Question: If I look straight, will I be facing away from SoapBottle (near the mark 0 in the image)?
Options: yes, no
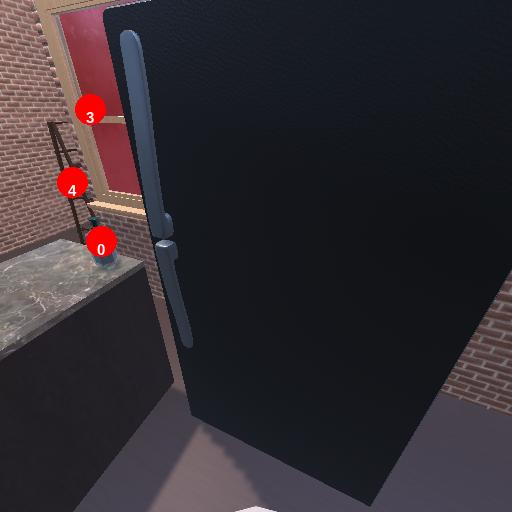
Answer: yes